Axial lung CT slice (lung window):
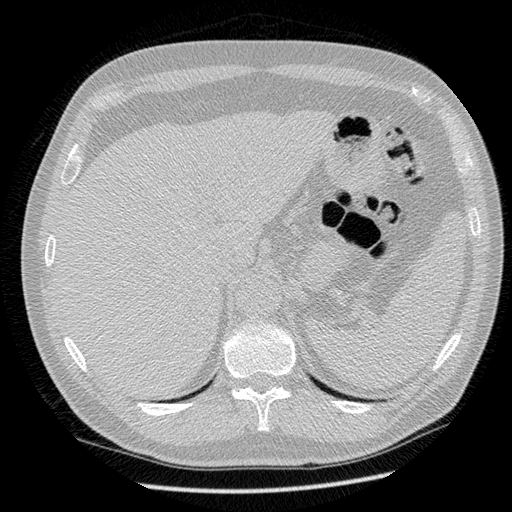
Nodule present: no